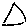
Label: triangle